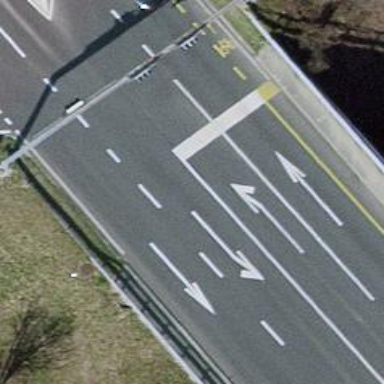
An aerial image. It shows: Secondary road bridge with asphalt surface. It also features cycling lane.